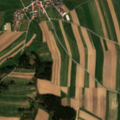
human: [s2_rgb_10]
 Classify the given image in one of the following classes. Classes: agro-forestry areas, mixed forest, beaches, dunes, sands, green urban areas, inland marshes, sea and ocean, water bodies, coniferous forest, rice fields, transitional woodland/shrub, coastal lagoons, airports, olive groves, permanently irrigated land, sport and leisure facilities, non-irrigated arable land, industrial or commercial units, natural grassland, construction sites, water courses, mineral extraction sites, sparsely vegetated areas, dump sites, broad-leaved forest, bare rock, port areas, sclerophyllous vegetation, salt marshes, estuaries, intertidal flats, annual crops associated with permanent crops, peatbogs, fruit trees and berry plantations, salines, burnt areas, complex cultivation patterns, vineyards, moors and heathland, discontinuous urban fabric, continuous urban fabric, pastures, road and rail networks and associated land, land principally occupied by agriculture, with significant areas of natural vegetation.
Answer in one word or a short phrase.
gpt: discontinuous urban fabric, non-irrigated arable land, complex cultivation patterns, coniferous forest